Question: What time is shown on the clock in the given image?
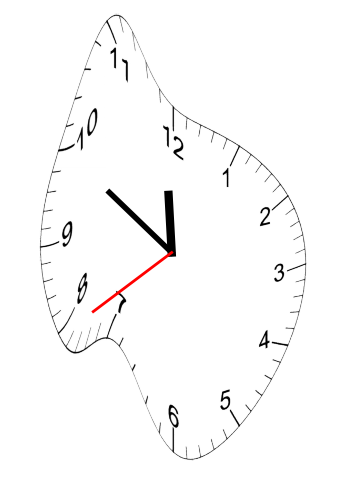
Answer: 11:49:39